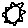
Label: sun